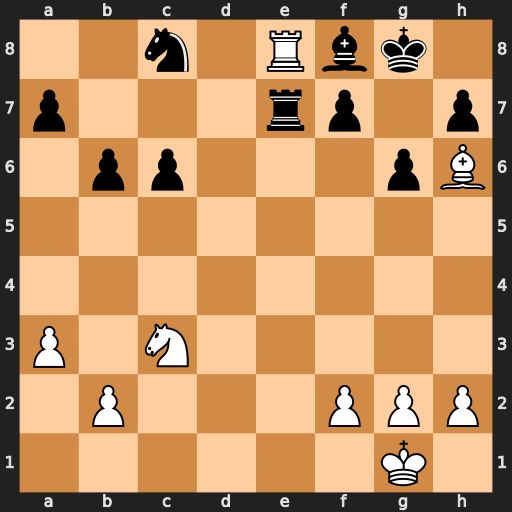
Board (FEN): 2n1Rbk1/p3rp1p/1pp3pB/8/8/P1N5/1P3PPP/6K1
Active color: w
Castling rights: -
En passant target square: -
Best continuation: Rxf8#